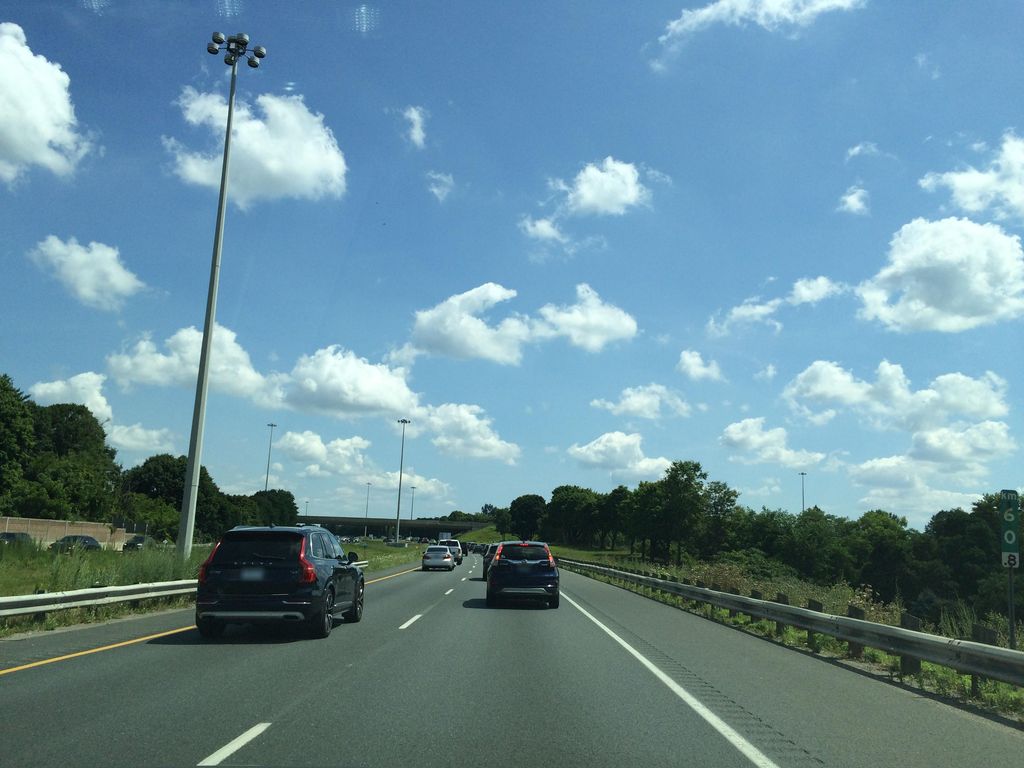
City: hamilton